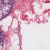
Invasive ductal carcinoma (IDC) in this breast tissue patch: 0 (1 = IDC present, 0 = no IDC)